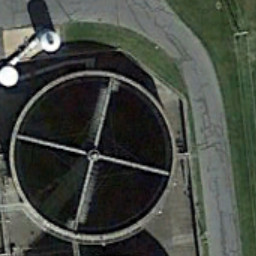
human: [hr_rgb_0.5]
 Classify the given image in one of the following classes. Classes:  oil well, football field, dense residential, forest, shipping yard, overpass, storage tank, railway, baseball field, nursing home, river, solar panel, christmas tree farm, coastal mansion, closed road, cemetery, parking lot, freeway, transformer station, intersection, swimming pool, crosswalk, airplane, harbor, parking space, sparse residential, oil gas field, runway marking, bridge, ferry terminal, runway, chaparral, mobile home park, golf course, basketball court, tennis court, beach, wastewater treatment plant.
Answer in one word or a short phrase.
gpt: wastewater treatment plant